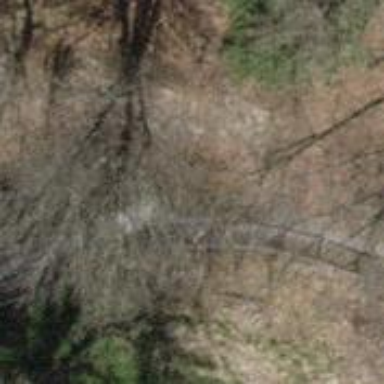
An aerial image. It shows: Path leading to bridge.